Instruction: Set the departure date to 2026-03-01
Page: home
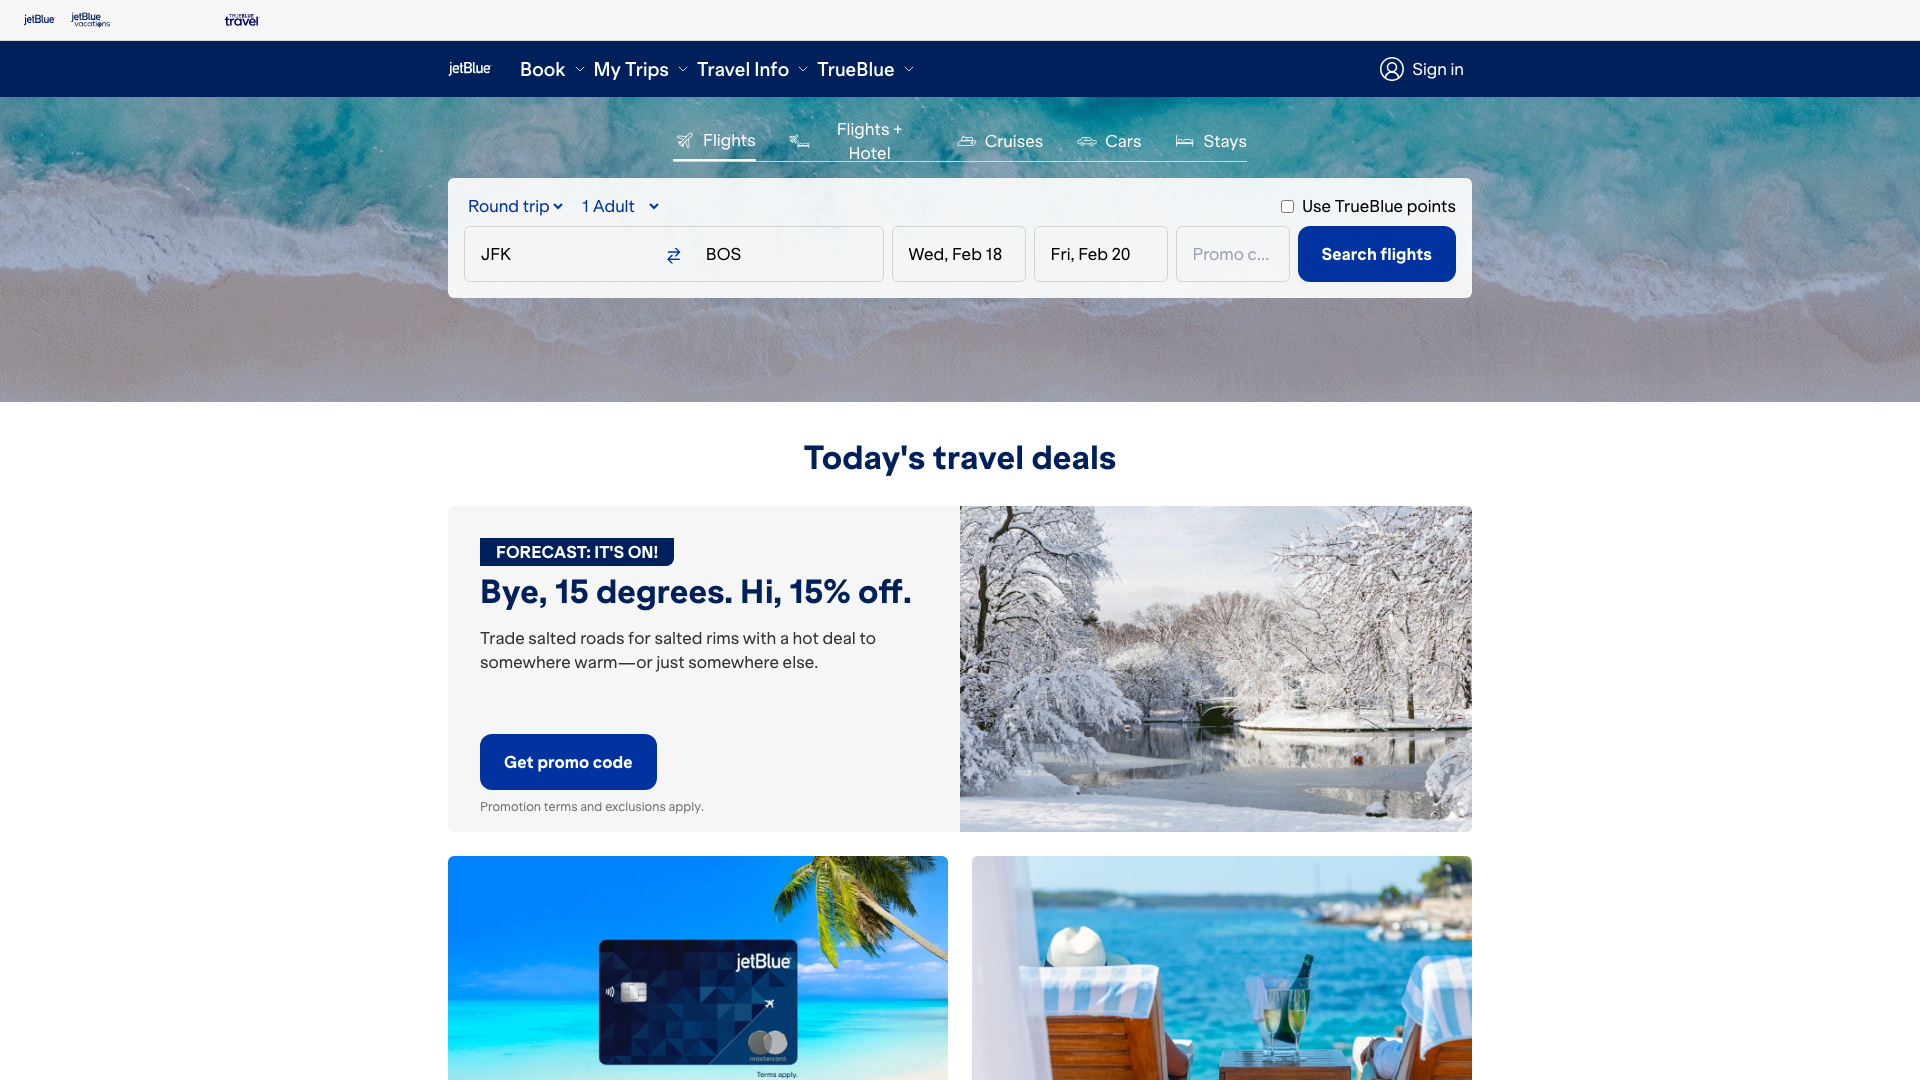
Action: type